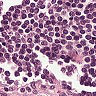
Metastatic tissue present: no